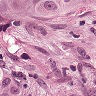
Metastatic tissue present: yes